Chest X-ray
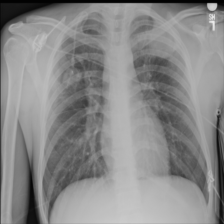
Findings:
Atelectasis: negative
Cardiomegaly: negative
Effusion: negative
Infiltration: negative
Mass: positive
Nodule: negative
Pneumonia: negative
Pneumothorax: negative
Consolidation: negative
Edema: negative
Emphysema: negative
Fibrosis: negative
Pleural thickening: negative
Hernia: negative